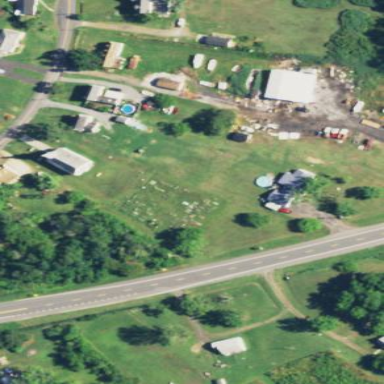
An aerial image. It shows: Graveyard.